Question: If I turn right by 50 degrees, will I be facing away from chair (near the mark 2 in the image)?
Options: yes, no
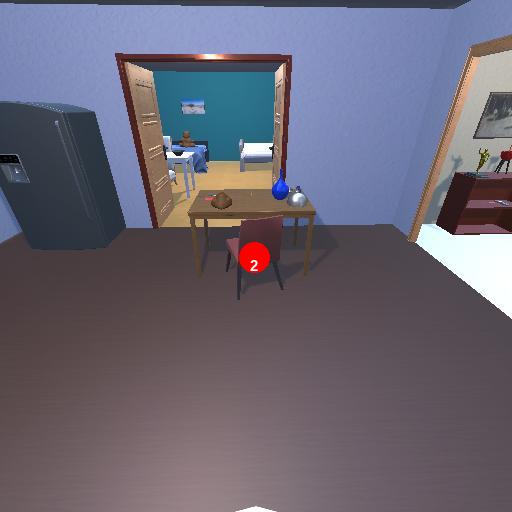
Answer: yes